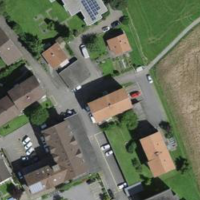
EUNIS habitat code: 54
Species observed at this site:
Allium ursinum
Lamium galeobdolon